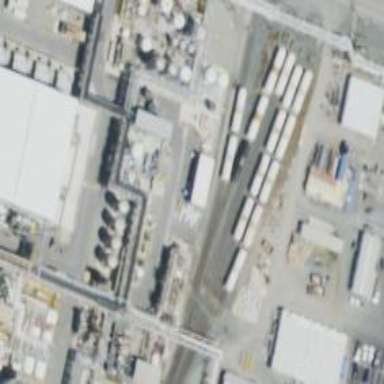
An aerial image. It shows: Rail spur service.